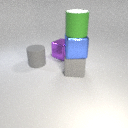
large gray rubber cube below large blue metal cube